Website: apple
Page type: payment
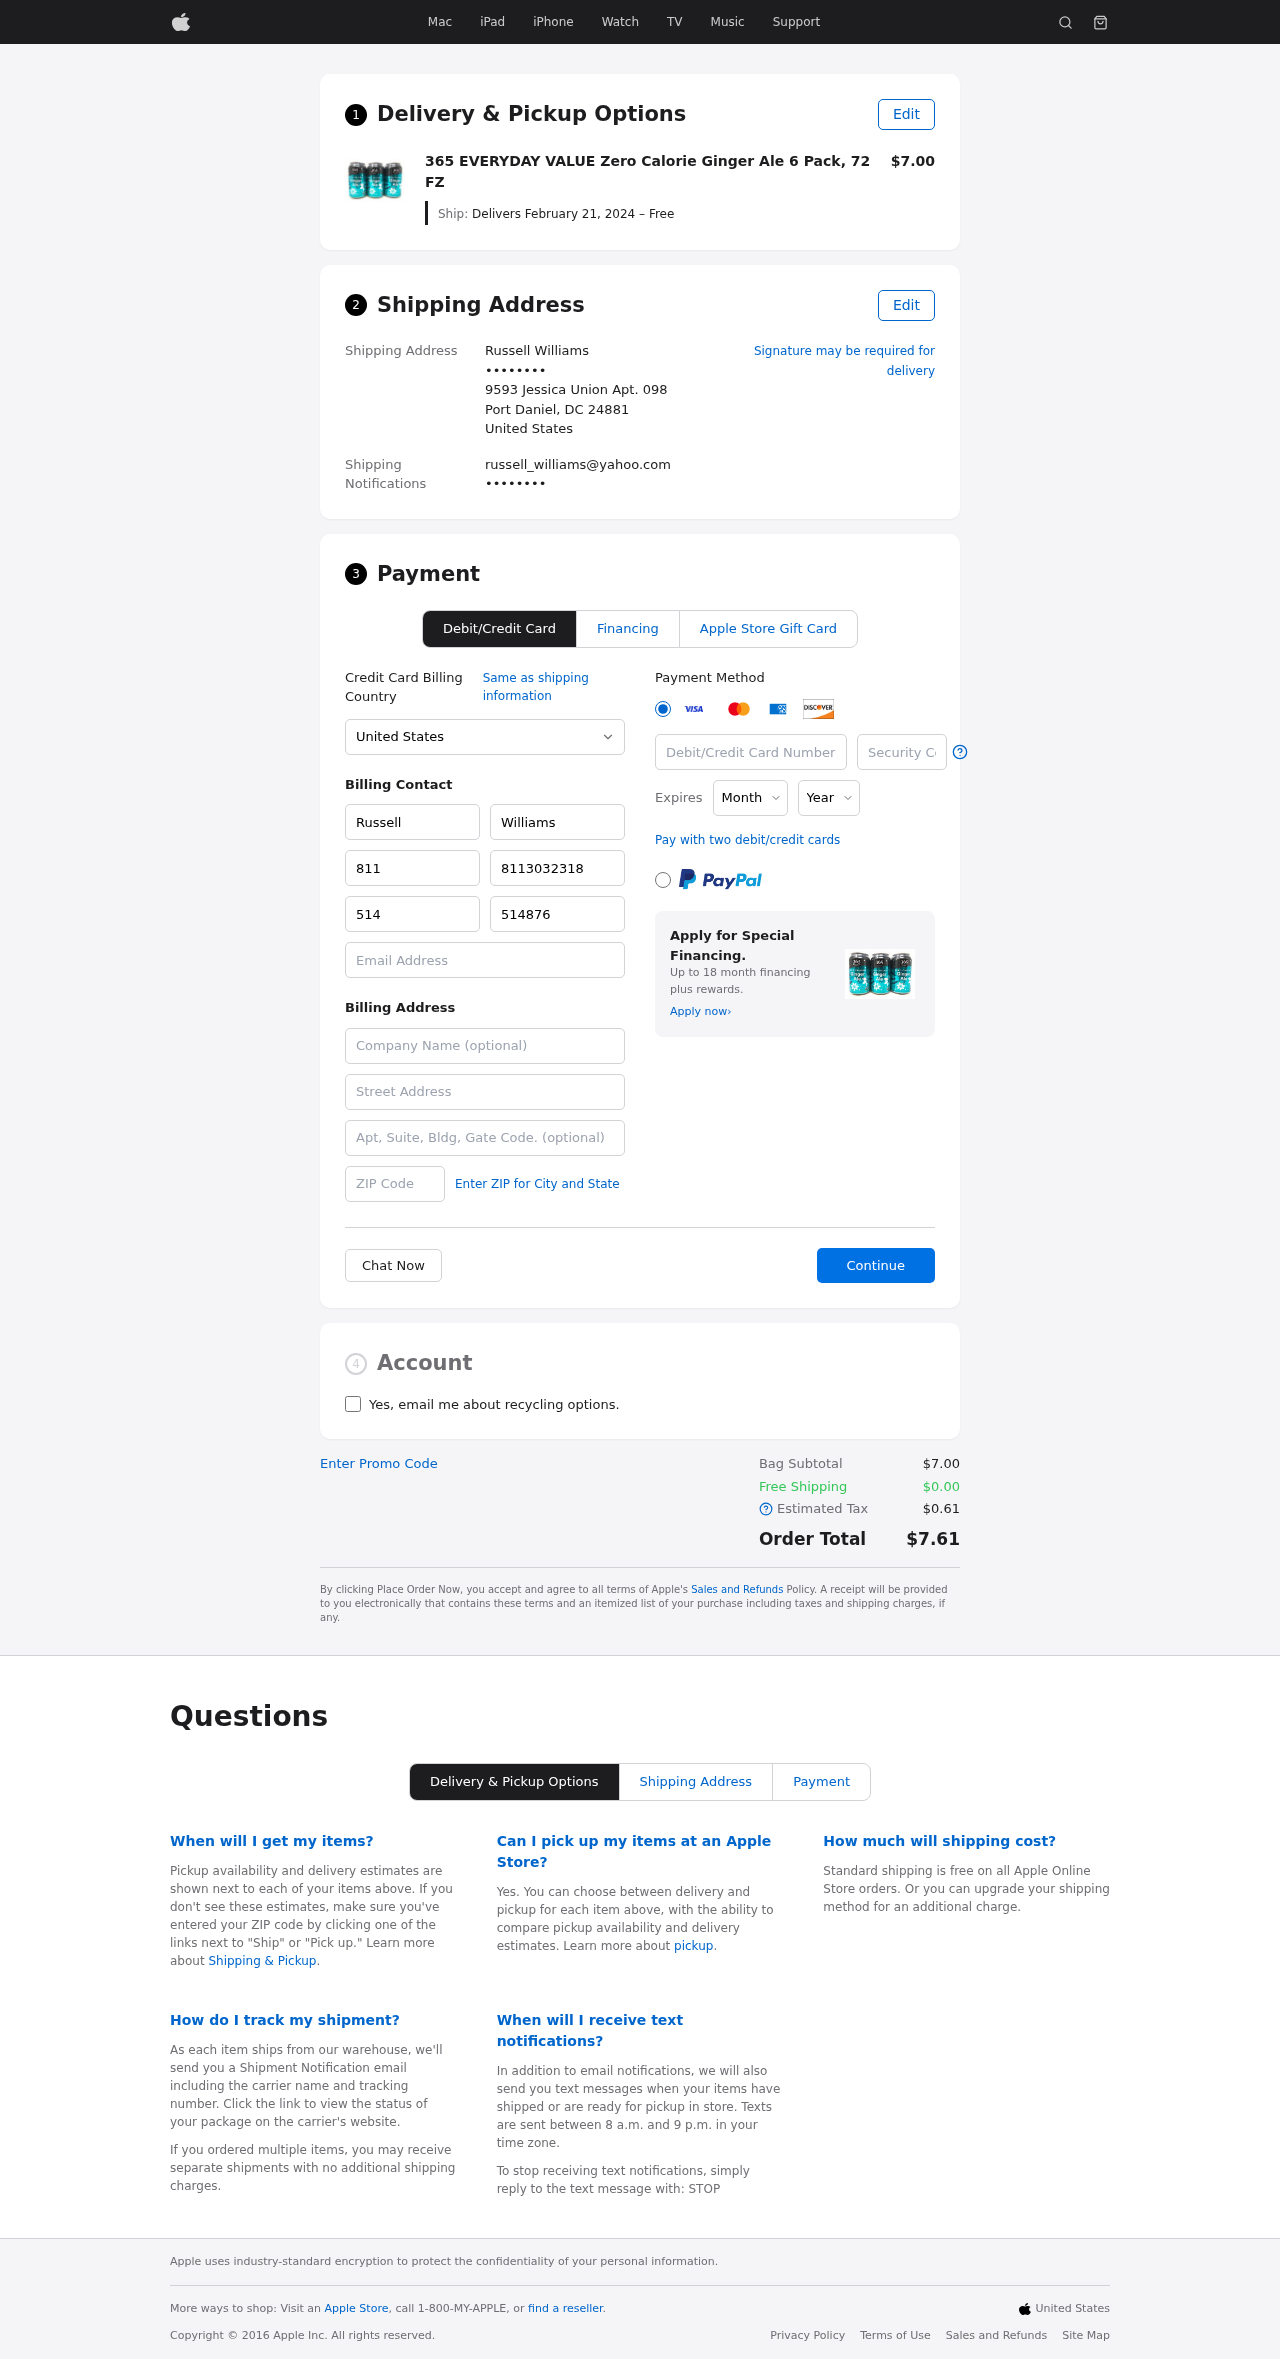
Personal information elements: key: PII_CARD_CVV
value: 980
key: PII_CARD_EXPIRY_MONTH
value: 02
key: PII_CARD_EXPIRY_YEAR
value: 26
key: PII_CARD_NUMBER
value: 6555 0690 6620 4380
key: PII_CITY_STATE_ZIP
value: Port Daniel, DC 24881
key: PII_COUNTRY
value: United States
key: PII_EMAIL
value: russell_williams@yahoo.com
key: PII_EMAIL2
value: russell_williams@yahoo.com
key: PII_FIRSTNAME
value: Russell
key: PII_FULLNAME
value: Russell Williams
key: PII_LASTNAME
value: Williams
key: PII_PHONE3
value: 8113032318
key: PII_PHONE_ALT
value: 5148760886
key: PII_PHONE_ALT_AREA
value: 514
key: PII_PHONE_AREA
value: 811
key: PII_SECURITY_CODE
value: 3571
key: PII_STREET
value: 9593 Jessica Union Apt. 098
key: PII_PHONE
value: ••••••••
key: PII_PHONE2
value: ••••••••
Product elements: key: PRODUCT1_NAME
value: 365 EVERYDAY VALUE Zero Calorie Ginger Ale 6 Pack, 72 FZ
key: PRODUCT1_PRICE
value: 7
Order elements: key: ORDER_DELIVERY_DATE
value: Delivers February 21, 2024 – Free
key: ORDER_SUBTOTAL
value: $7.00
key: ORDER_SHIPPING_COST
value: $0.00
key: ORDER_TAX
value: $0.61
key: ORDER_TOTAL
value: $7.61